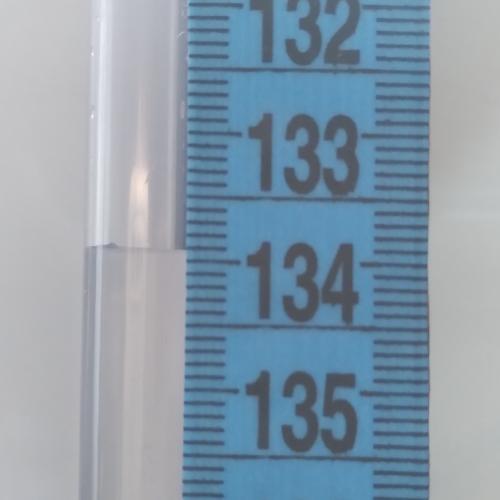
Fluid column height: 133.9 cm